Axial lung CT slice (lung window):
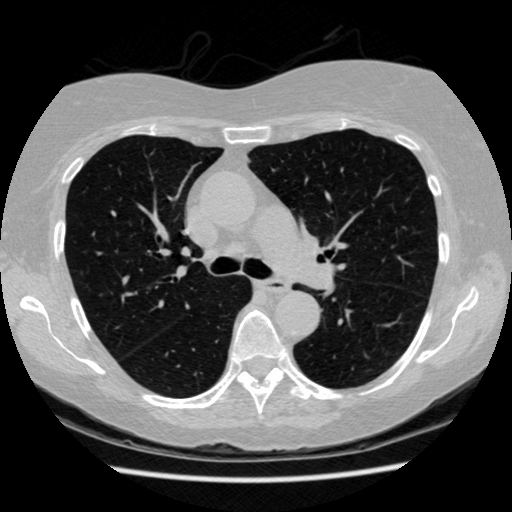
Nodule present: no